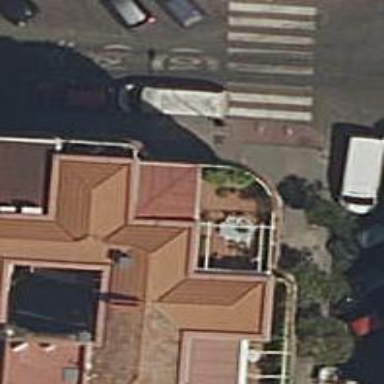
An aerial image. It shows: Café.